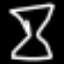
Label: hourglass